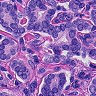
Metastatic tissue present: yes